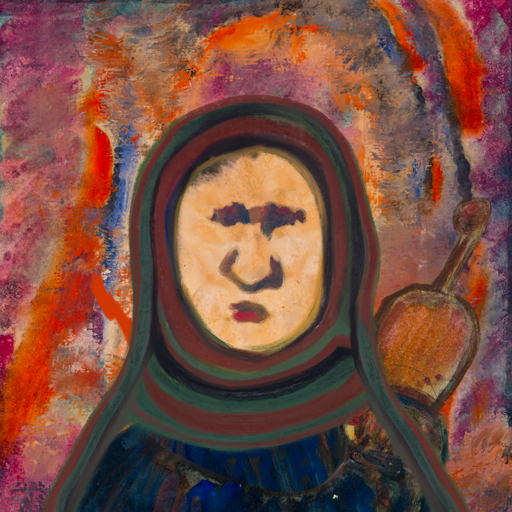
Background: Experience, Head And Neck Front: Childish, Face Front: In_The_Sun, Bust: Pipe, Hair Front: Blank, Head Accessory: After_Raid_Scarf, Second Necklace: Blank, Necklace: Blank, Baby: Blank